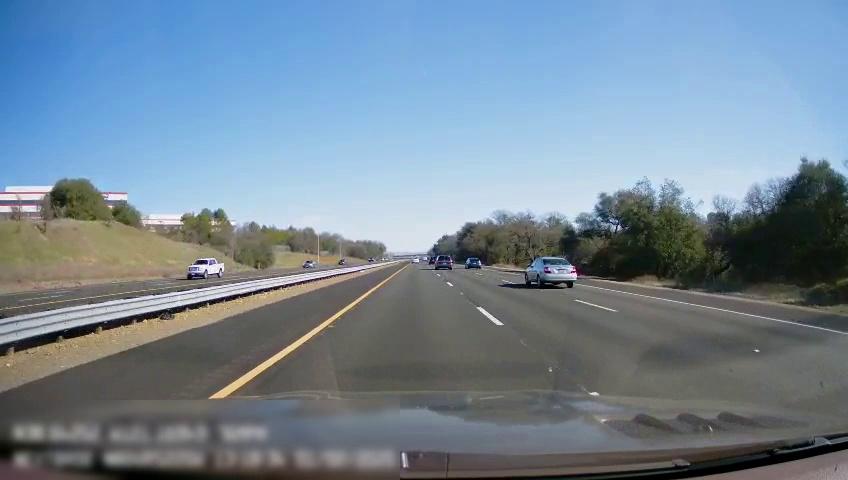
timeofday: Day
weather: Sunny
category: Drivable Space
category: Drivable Space
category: Vehicles | Truck
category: Vehicles | Car
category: Vehicles | SUV
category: Vehicles | Car
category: Vehicles | SUV
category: Lanes | Opposite Lane
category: Lanes | Current Lane
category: Lanes | Current Lane
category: Lanes | Alternate Lane
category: Lanes | Alternate Lane